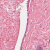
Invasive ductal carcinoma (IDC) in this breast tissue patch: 0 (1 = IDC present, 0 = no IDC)